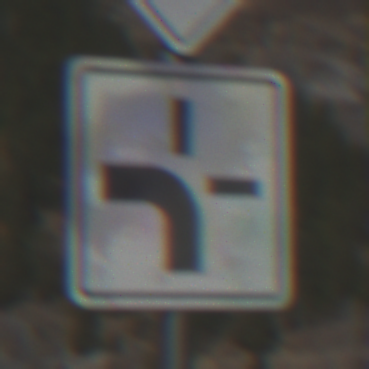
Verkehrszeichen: VerlaufVorfahrtsstrasse1
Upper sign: Vorfahrtsstrasse
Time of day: MorningAfternoon
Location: Outdoor (Nature)
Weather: PartlyCloudy
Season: NotSpecified
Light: Natural